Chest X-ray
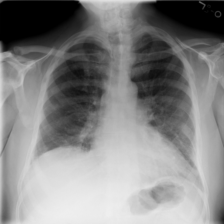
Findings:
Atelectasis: negative
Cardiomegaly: negative
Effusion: negative
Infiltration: negative
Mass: negative
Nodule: negative
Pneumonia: negative
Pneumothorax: negative
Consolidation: negative
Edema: negative
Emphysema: negative
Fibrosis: negative
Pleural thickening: negative
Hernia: negative